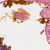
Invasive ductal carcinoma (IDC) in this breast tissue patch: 0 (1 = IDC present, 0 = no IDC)